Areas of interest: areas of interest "Industrial Park"
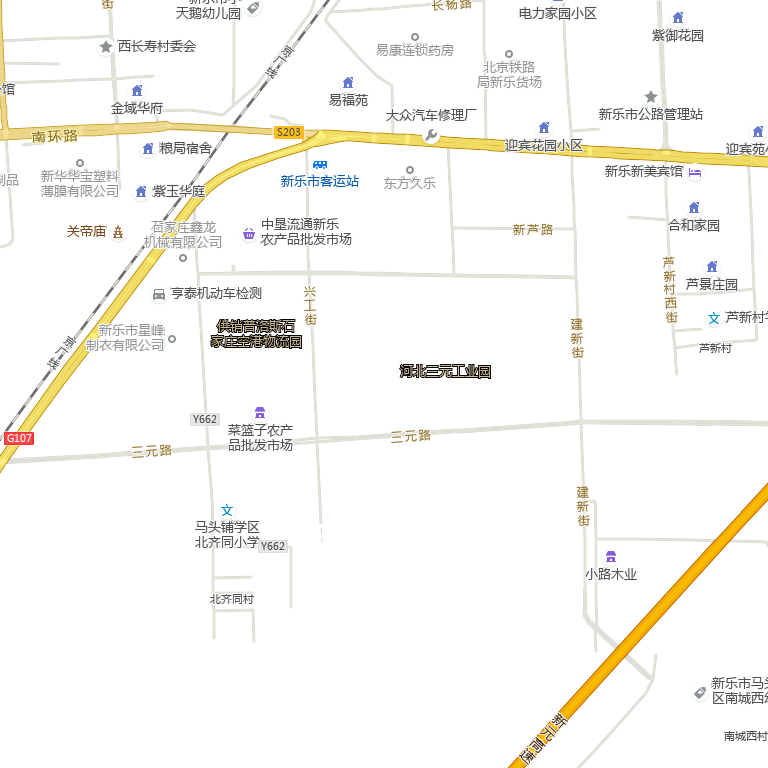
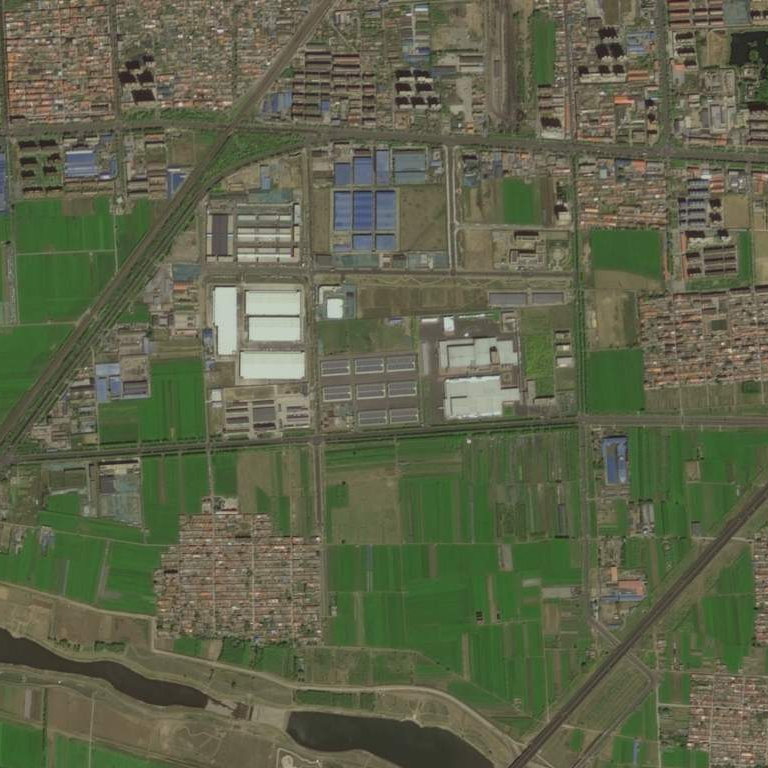